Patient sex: F
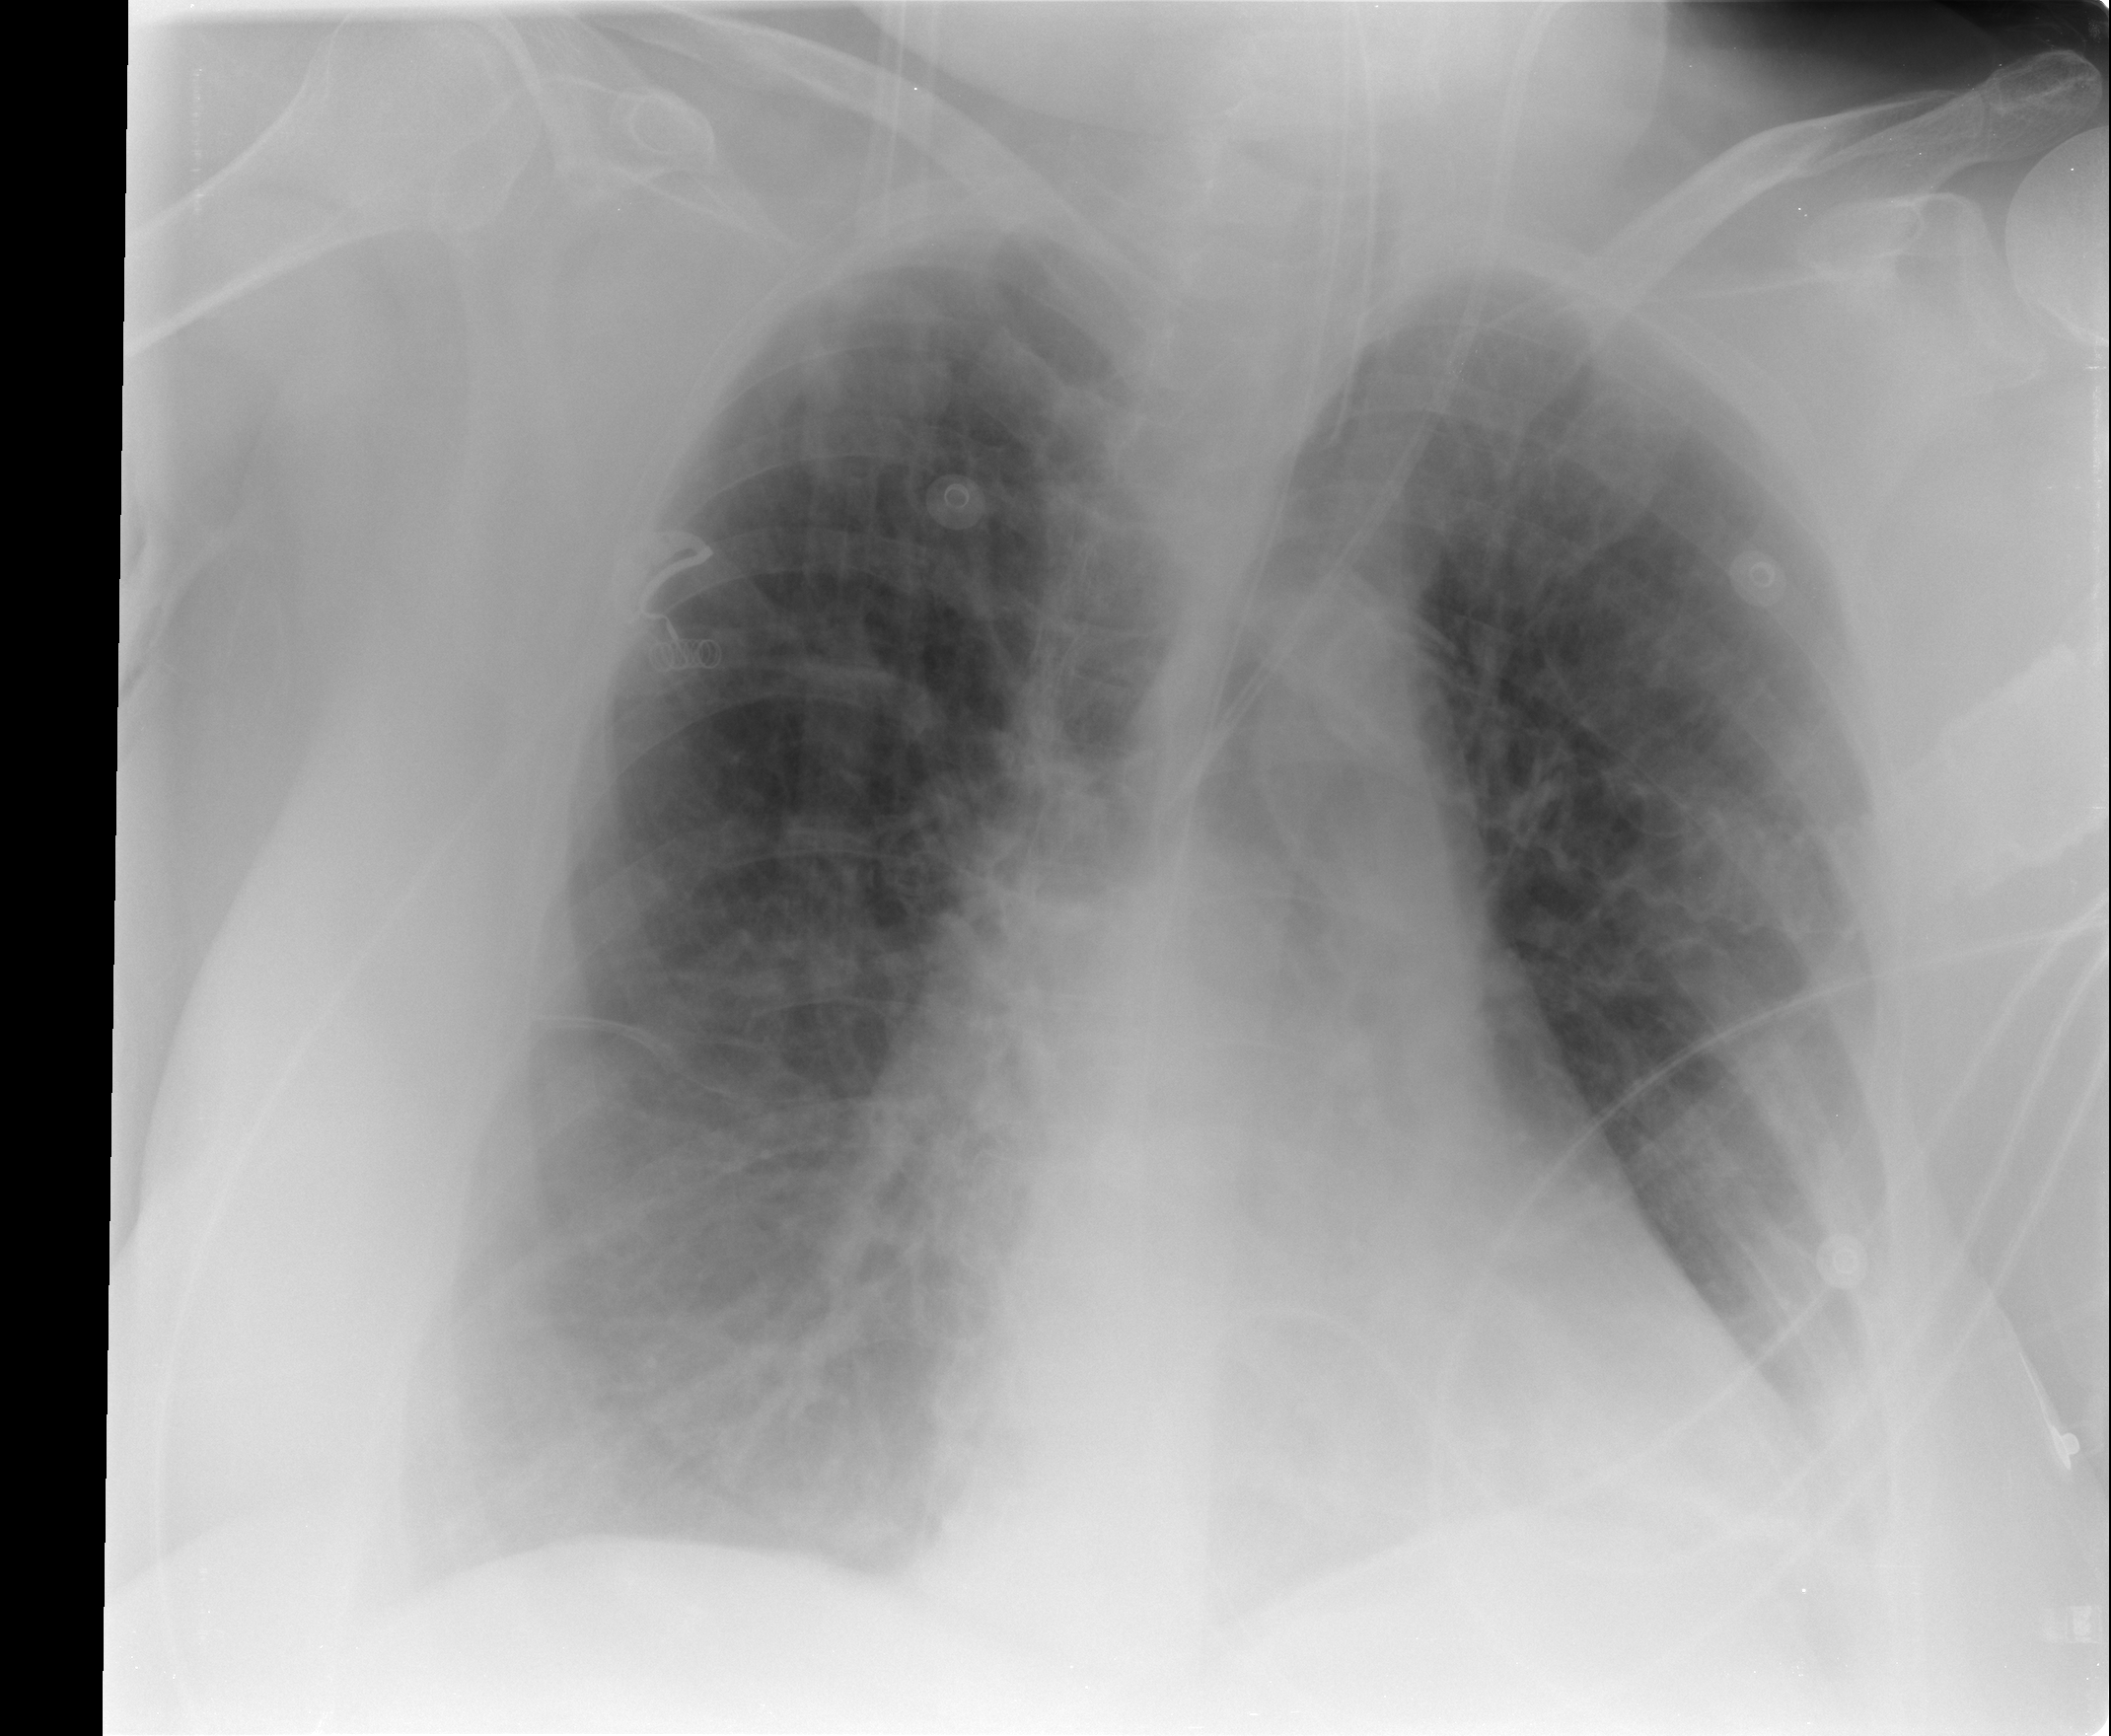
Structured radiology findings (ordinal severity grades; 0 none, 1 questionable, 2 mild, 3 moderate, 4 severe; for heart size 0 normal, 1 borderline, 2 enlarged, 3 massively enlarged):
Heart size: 2
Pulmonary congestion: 1
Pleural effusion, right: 1
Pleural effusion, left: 1
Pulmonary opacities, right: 1
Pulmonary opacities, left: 1
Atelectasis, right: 2
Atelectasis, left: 2